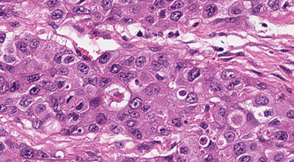
Tumor epithelial tissue: yes
Tumor-associated stroma tissue: yes
Normal tissue: no